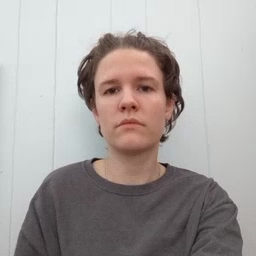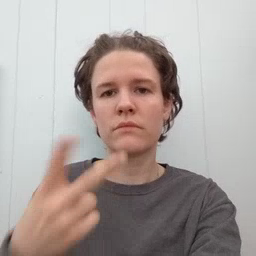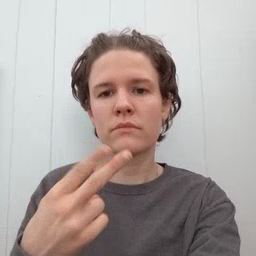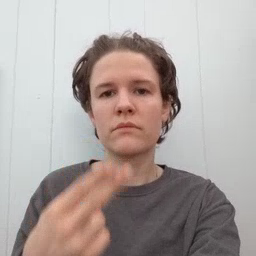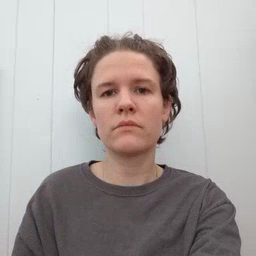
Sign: scissors